Interaction volume radius: 5 \u00c5
Interaction volume height: 10 \u00c5
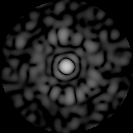
Disorder parameter: 0.8895